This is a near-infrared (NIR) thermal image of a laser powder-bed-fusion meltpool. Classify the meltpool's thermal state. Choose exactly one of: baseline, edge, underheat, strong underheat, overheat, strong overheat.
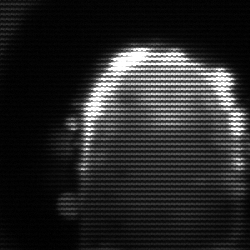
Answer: baseline